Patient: sex M, age 65
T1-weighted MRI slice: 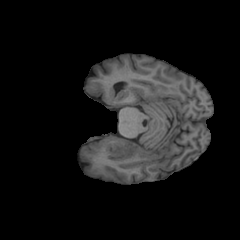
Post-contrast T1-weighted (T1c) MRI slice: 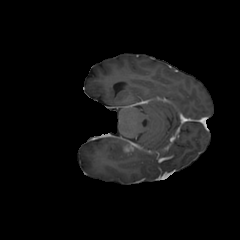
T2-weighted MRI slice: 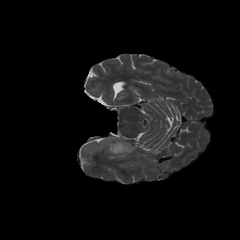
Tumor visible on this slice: yes
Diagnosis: Glioblastoma, IDH-wildtype
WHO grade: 4